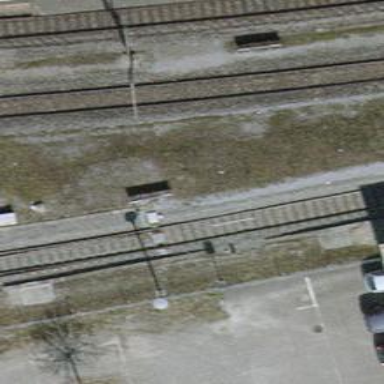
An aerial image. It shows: Railway switch.